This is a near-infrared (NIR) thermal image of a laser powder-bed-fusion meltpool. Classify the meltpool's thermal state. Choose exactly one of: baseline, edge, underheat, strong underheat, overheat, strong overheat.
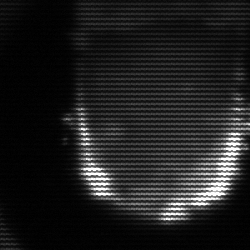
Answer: baseline